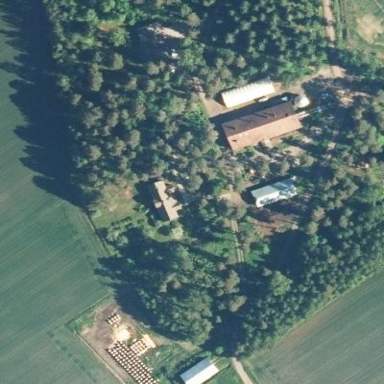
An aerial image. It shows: Farmyard area.